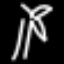
Label: palm tree